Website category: restaurant
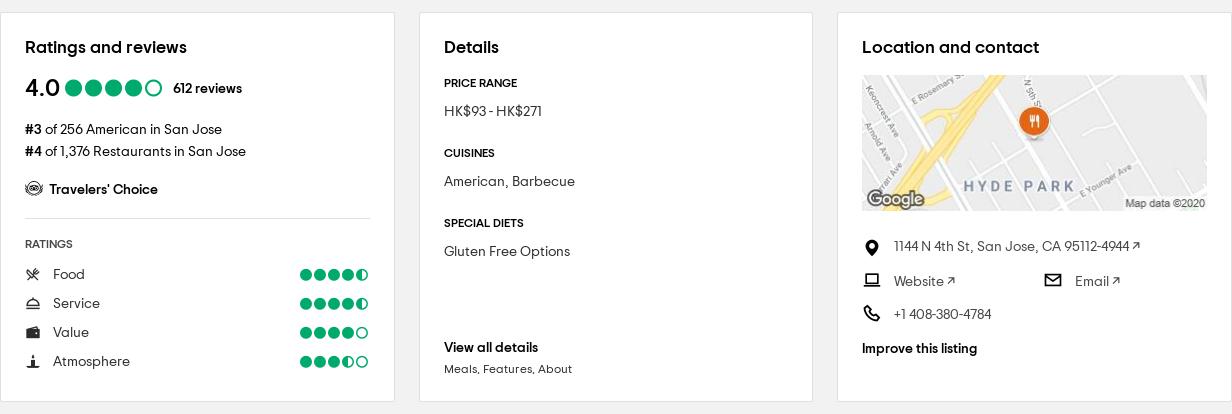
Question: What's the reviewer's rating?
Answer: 4.0

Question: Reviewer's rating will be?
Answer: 4.0

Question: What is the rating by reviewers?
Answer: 4.0

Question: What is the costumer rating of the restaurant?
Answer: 4.0

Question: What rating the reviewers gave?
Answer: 4.0

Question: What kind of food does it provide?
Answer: American, Barbecue

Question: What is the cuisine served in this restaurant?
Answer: American, Barbecue

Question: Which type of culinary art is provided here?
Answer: American, Barbecue

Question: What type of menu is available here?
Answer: American, Barbecue

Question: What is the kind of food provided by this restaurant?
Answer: American, Barbecue

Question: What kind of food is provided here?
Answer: American, Barbecue

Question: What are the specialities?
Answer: American, Barbecue

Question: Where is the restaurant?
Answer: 1144 N 4th St, San Jose, CA 95112-4944

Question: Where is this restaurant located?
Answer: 1144 N 4th St, San Jose, CA 95112-4944

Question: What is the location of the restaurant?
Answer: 1144 N 4th St, San Jose, CA 95112-4944

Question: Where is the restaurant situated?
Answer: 1144 N 4th St, San Jose, CA 95112-4944

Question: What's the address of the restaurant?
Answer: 1144 N 4th St, San Jose, CA 95112-4944

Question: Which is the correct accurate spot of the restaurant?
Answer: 1144 N 4th St, San Jose, CA 95112-4944

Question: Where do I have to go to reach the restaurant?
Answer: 1144 N 4th St, San Jose, CA 95112-4944

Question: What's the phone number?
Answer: +1 408-380-4784

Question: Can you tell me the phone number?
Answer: +1 408-380-4784

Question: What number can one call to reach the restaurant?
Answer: +1 408-380-4784

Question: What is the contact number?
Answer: +1 408-380-4784

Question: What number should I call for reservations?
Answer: +1 408-380-4784

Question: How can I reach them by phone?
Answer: +1 408-380-4784